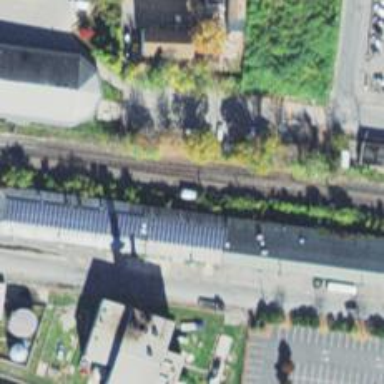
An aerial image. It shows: Railway crossover.